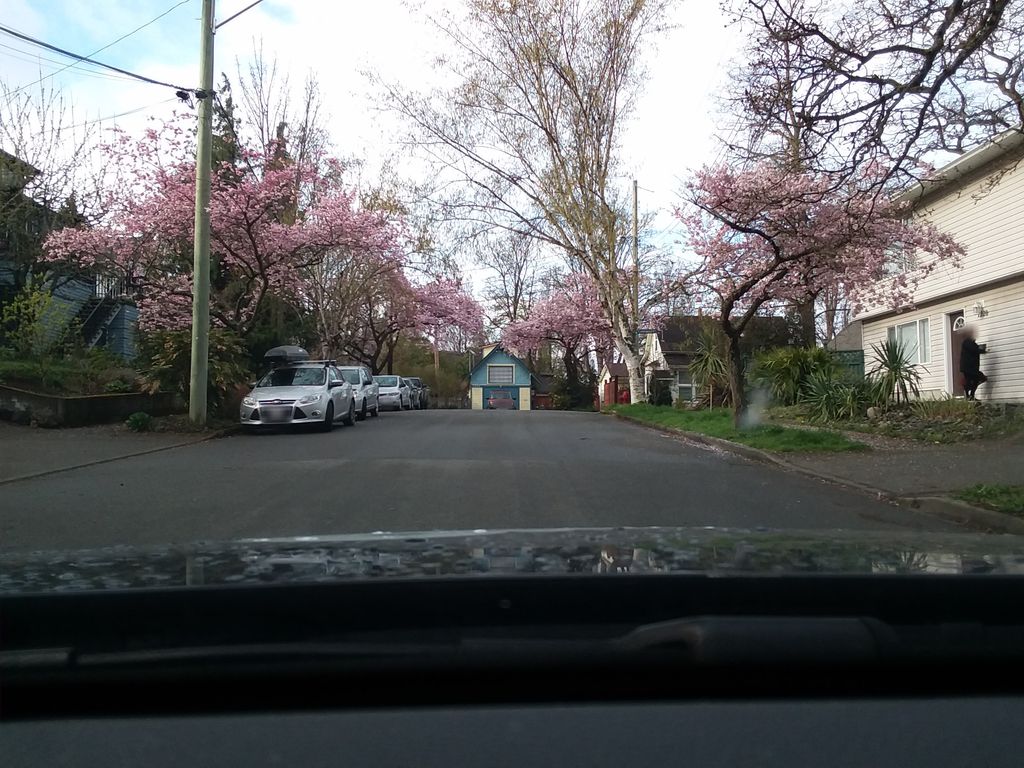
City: victoria